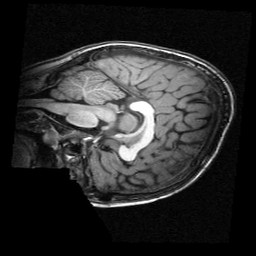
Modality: T1w
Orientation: sagittal
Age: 10
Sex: female
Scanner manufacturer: siemens
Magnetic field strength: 3 T
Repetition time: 2.3 s
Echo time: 0.00336 s